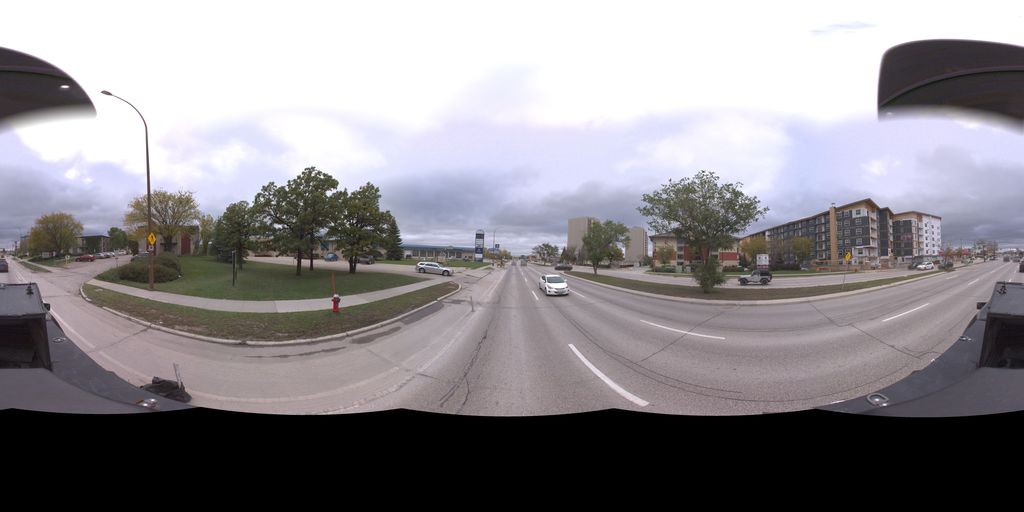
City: winnipeg